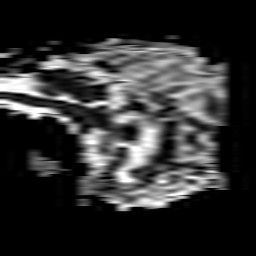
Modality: ADC
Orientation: sagittal
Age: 62
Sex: male
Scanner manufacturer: philips
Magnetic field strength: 3 T
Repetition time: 4.339 s
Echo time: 0.06134 s